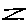
Label: zigzag